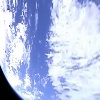
Label: cloud